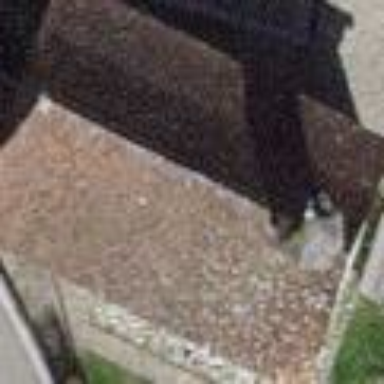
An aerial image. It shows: Chapel that serves as place of worship.